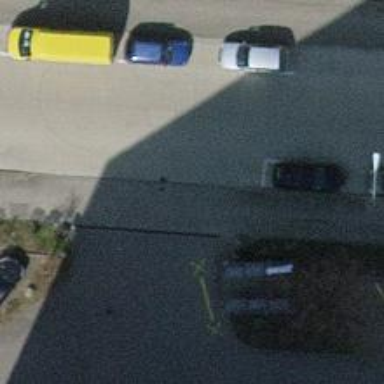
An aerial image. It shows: Asphalt sidewalk.